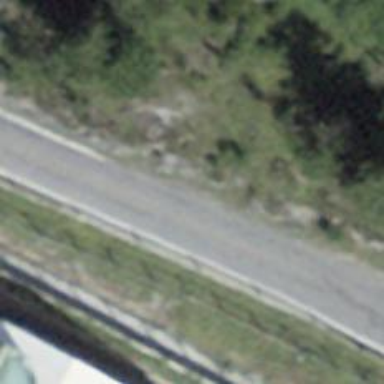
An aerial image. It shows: Tertiary road with asphalt surface and no sidewalks.